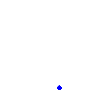
Particle: pion